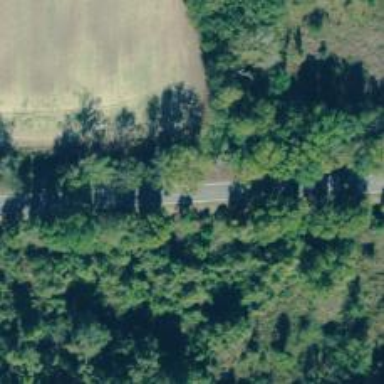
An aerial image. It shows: Tertiary road.